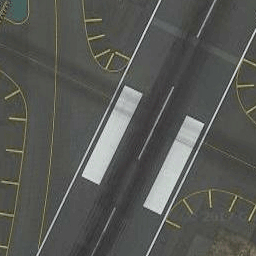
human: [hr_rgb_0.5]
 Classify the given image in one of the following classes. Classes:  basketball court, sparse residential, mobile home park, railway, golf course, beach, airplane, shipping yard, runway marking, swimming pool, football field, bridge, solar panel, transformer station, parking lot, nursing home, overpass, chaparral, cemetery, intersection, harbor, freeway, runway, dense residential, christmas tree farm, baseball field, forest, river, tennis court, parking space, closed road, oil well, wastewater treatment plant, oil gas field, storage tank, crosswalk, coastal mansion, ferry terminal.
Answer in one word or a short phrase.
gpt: runway